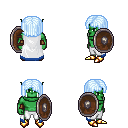
a pixel art fantasy rpg character, male body template, orc, green skin, white trimmed cape, white pants, white cyan pageboy hairstyle, leather bracers, gold boots, shield, four views (front, back, left, right), 2x2 character sprite sheet, small pixel art, hard edges, no anti-aliasing